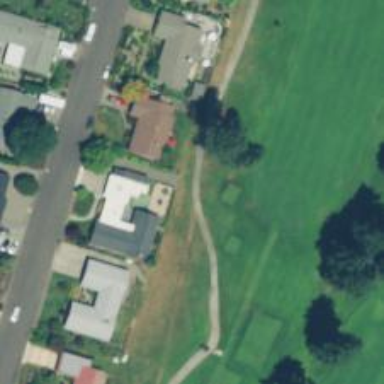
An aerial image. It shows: Path used for both walking and golf.